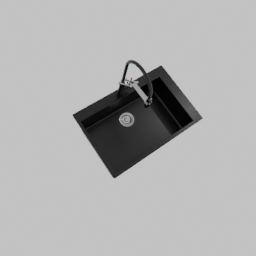
Label: appliances